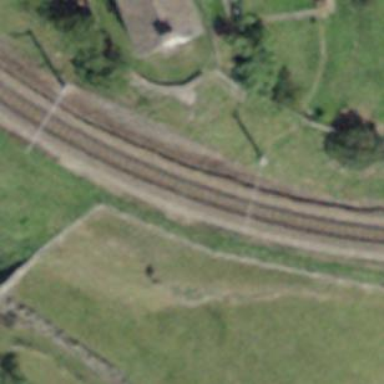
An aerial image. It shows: Narrow-gauge railway track electrified by contact line.